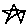
Label: star